Field crop: maize
Growth stage: 2
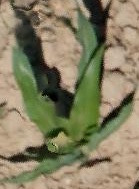
Species: maize